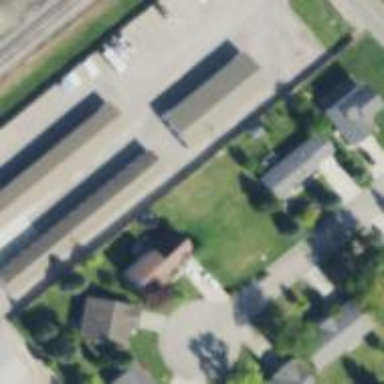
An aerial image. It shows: Warehouse.